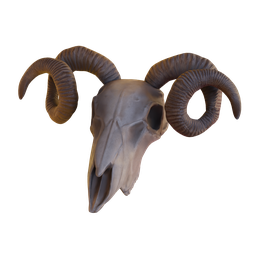
Label: nature